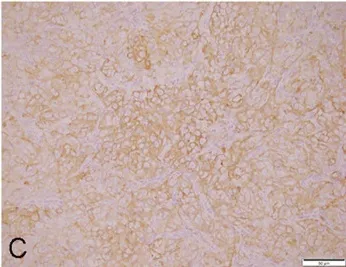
CD30.
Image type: pathology (immunostaining)